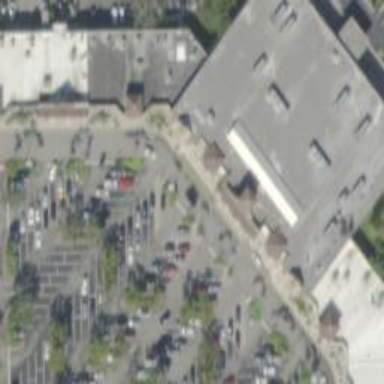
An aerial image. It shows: Supermarket.